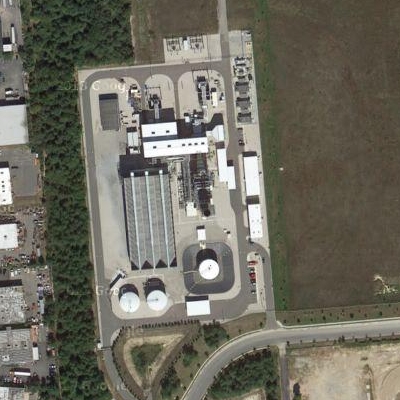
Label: cIndustry